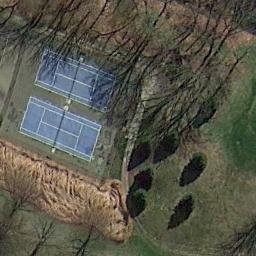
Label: tennis_court